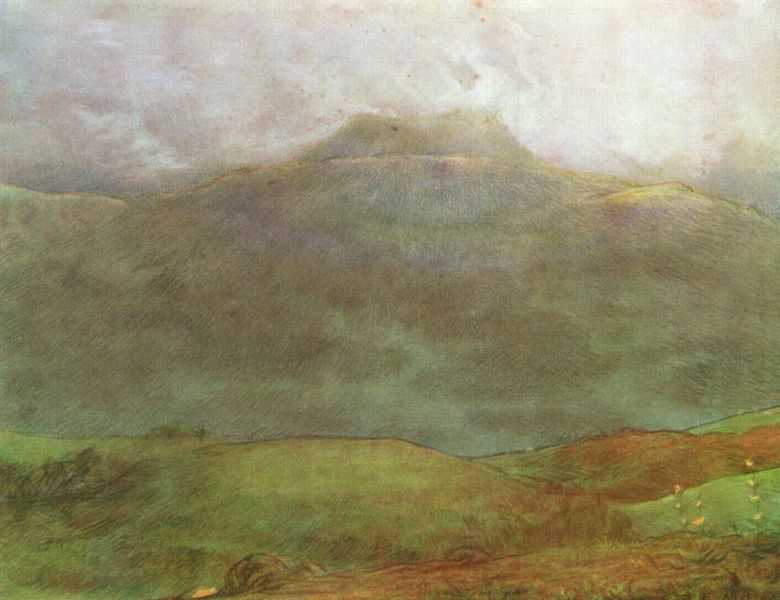
Titel: Puy-de-Dôme
Künstler: Jean François Millet
Standort: Budapest
Institution: Szépmüvészeti Múzeum
Schlagwörter: berg, blau, felsen, gemälde, gewitter, himmel, schatten, weiß, wolken, aquarell, bäume, fluss, gelb, grün, impressionismus, landschaft, see, blume, blumen, braun, frankreich, grau, hell, hintergrund, kreide, licht, orange, pastell, schwarz, türkis, vordergrund, zeichnung, blüten, gras, rasen, rot, schnee, weg, wiese, wolke, malerei, symbolismus, spitze, steine, niederlande, öl, erde, feld, felder, gräser, halme, horizont, hügel, morgen, natur, sonnenaufgang, weide, weite, wind, busch, büsche, rauch, sonne, wiesen, dunkelheit, gold, pflanze, pflanzen, england, sanft, tal, anhöhe, bewölkt, deutschland, farbig, papier, umrisse, ansicht, trocken, berge, gebirge, gipfel, dunst, hecke, lila, nebel, violett, vegetation, linien, hügellandschaft, bonnard, ölgemälde, turner, blue, oil, red, white, afternoon, black, dark, gray, green, grey, modern, painting, yellow, flowers, lciht, oil painting, brown, plant, grass, striche, leuchten, unscharf, oben, regen, mond, blenden, höhe, weiden, diesig, kegel, strahlen, vulkan, linie, bedeckt, stücke, schraffur, konturen, strich, hodler, kranz, flecken, schein, verschwommen, bewachsen, smoke, flower, cliff, cloud, clouds, rock, sky, struktur, sonnenschein, field, hill, hills, landscape, mountain, mountains, nature, horizon, höhenzug, lane, sun, trees, bunte, important, schwaden, brocken, bergrücken, flat, light, bushes, path, plants, road, drawing, paper, color, impressionism, post-impressionism, purple, realism, graphic, line, sketch, fly, pen, ausbruch, frosch, cloudy, storm, stormy, scene, abstract, bright, meadow, pasture, hügelkette, sunlight, dirt, ravine, sunny, sunshine, valley, day, buntstift, leaves, pastel, pisarro, ink, grasgrün, colors, ground, pencil, rain, smog, weather, explosion, lines, bush, degas, volcano, yello, impressionist, shrub, slope, steep, speien, book, calm, pale, fields, sunset, chalk, shading, shadows, paint, sheep, simple, höhenlinie, vulcano, dawn, sunrise, verhangen, smoking, hilly, fog, aufreissen, atmosphere, blurred, blurry, haze, mist, nordalpin, foggy, hazy, rainy, hells, hope, nothing, impression, earth, mud, recession, seeen, aquarel, trahlen, melancholy, morgennebel, windy, blue\, knopff, mountaun, vilkan, barbizon, glow, serene, airy, daylight, light and dark, 1900, schlimme sache, wandern, shrubbery, ferne, #berg, painterly, scotland, pathe, centered, summit, twentieth century, mountin, blur, up, colour pencil, desloate, rolling, meadows, vague, vulcan, scrawled, defined, ireland, gray sky, grey sky, fading, hayisch, vagye, rolling hills, ageberg, yellow flower, green hill, coline, yelow flowers, rey, mountani, verg, rills, lihgt, hpgel